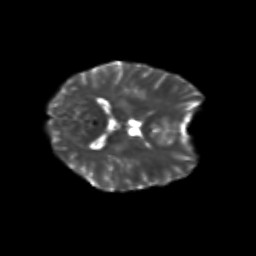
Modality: T2w
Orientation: axial
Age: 23
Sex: female
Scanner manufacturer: siemens
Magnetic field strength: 3 T
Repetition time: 3.5 s
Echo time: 0.113 s